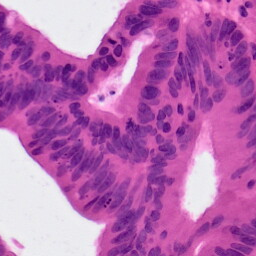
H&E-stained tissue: Colon